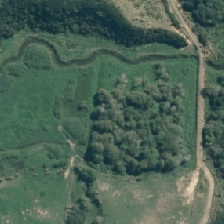
Land cover: deciduous_hardwood